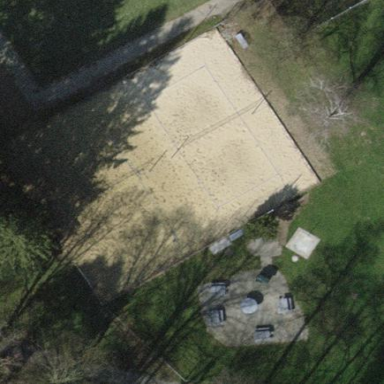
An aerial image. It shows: Sandy volleyball pitch for leisure and sports.